Field crop: tomato
Growth stage: 1
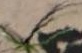
Species: cyperus